Interaction volume radius: 10 \u00c5
Interaction volume height: 15 \u00c5
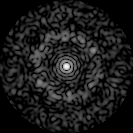
Disorder parameter: 0.8359